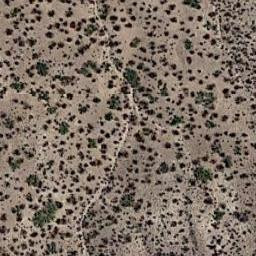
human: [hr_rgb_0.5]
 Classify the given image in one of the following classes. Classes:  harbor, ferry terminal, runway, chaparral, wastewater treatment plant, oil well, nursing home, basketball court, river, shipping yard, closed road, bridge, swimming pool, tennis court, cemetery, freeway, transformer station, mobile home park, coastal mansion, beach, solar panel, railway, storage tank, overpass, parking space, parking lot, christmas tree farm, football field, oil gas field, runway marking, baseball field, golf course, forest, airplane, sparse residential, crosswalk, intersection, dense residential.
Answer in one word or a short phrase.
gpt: chaparral